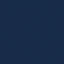
Land use / land cover class: SeaLake